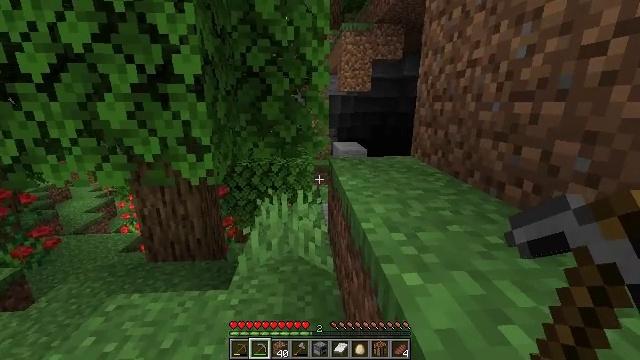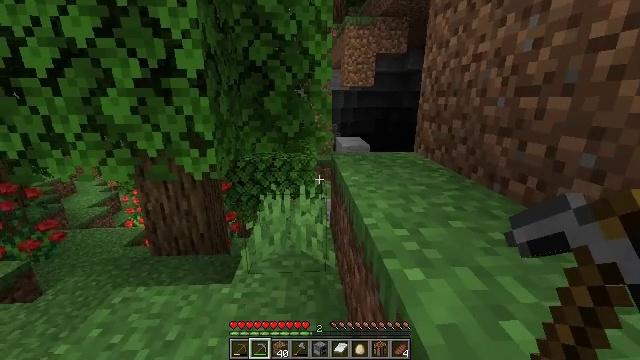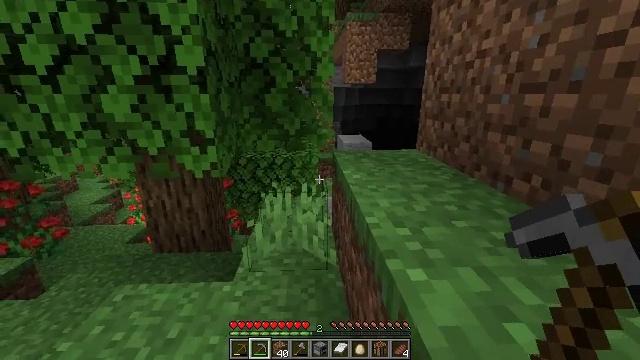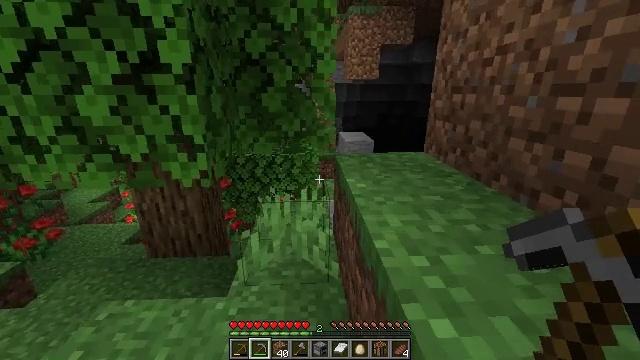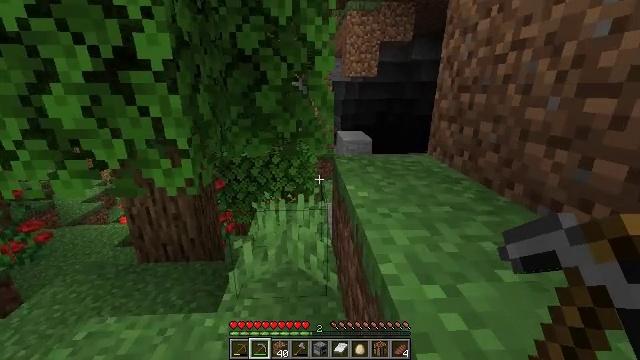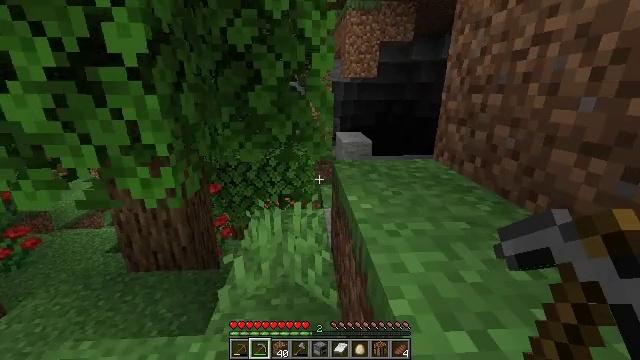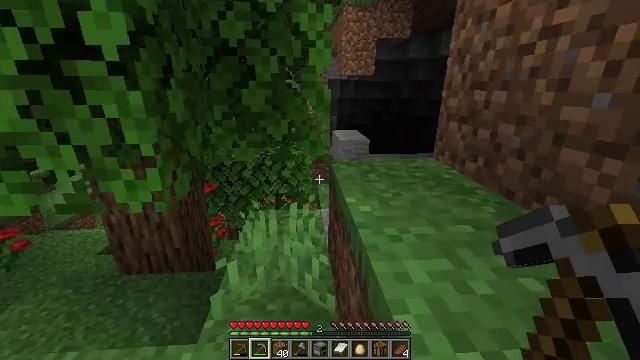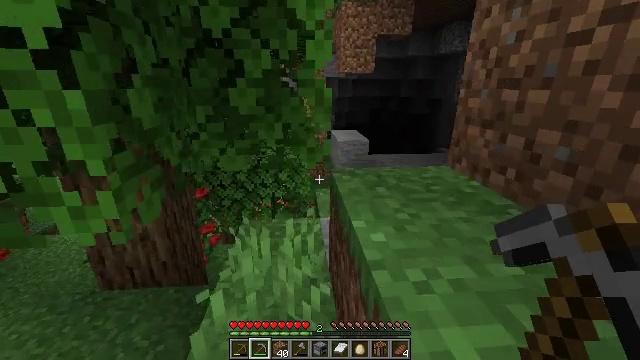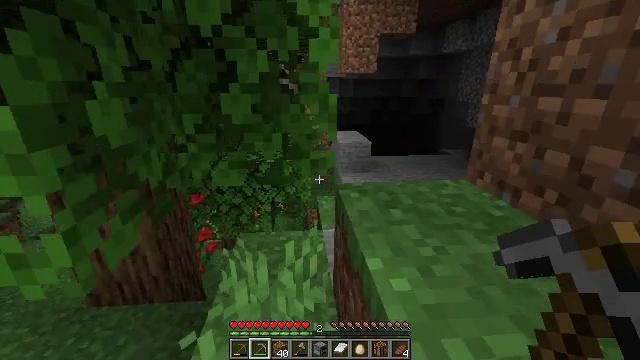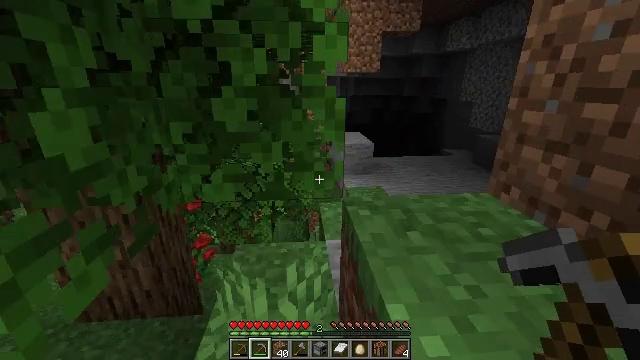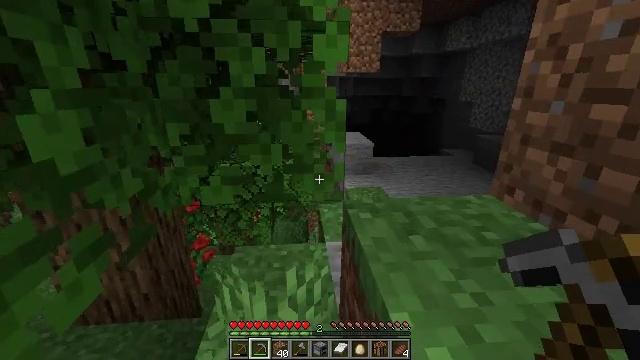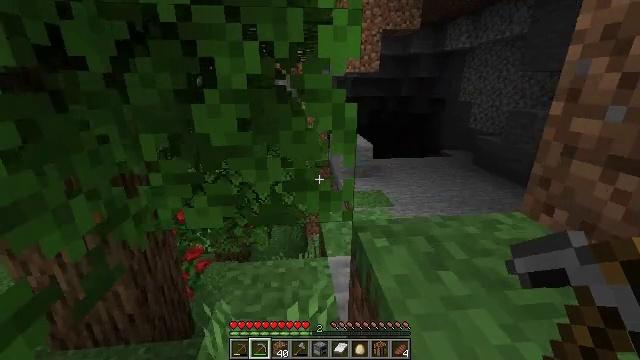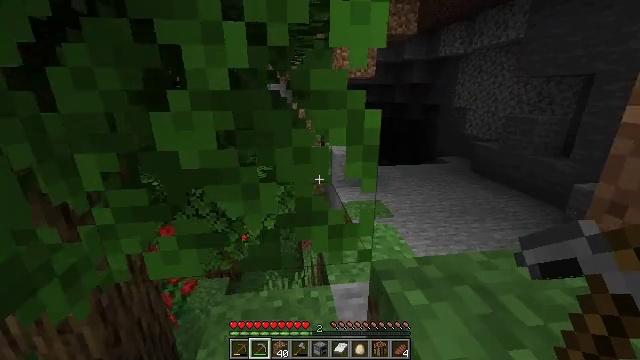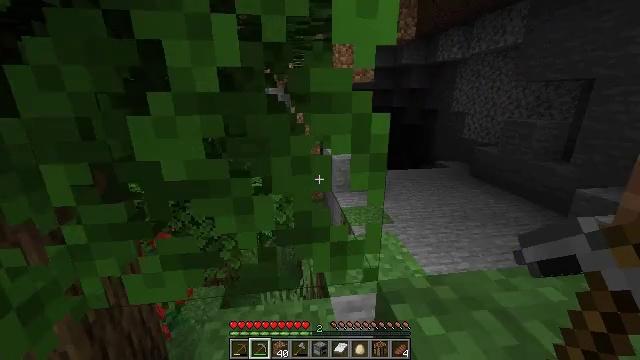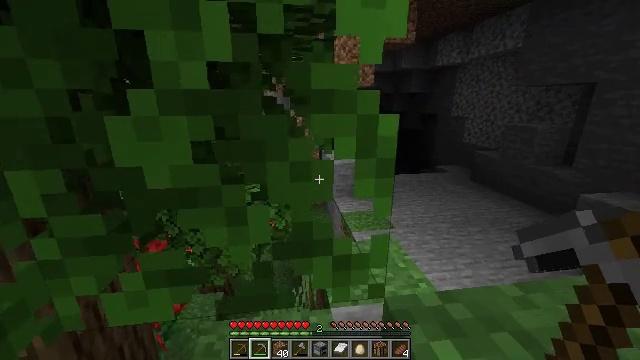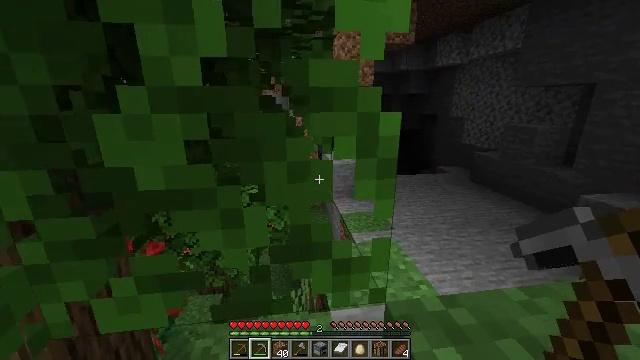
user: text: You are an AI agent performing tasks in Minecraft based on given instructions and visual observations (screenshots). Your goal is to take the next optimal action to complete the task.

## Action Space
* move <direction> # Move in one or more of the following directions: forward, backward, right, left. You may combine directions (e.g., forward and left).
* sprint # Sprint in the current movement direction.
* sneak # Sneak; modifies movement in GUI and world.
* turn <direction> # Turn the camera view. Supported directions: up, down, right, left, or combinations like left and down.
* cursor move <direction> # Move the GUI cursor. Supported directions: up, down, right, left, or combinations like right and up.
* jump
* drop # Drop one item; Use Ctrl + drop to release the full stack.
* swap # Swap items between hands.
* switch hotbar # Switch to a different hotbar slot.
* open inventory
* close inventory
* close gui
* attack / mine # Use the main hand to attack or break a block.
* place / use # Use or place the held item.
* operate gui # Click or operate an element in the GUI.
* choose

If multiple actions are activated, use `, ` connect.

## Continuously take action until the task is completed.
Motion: motion action
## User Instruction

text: Collect some oak leaves.
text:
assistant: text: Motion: turn down
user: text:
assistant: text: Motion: move forward
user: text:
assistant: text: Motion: move forward
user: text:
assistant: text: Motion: move forward
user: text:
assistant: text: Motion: move forward
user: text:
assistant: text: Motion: move forward
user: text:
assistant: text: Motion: move forward
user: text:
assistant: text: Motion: move forward
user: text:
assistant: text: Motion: move forward
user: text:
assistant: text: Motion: move forward
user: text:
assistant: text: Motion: move forward
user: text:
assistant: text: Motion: move forward, turn right and up
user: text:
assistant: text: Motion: no_op
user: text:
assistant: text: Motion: no_op
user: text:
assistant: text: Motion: no_op
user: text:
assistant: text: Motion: no_op
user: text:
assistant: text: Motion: no_op
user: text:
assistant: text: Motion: no_op
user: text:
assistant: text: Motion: no_op
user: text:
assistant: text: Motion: no_op
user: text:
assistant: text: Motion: turn right
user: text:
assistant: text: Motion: turn right
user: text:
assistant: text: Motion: turn right
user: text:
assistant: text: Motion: turn right
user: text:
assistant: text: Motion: turn right
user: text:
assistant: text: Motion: no_op
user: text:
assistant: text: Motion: turn right
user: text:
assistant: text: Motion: no_op
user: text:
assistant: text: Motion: no_op
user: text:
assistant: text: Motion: no_op